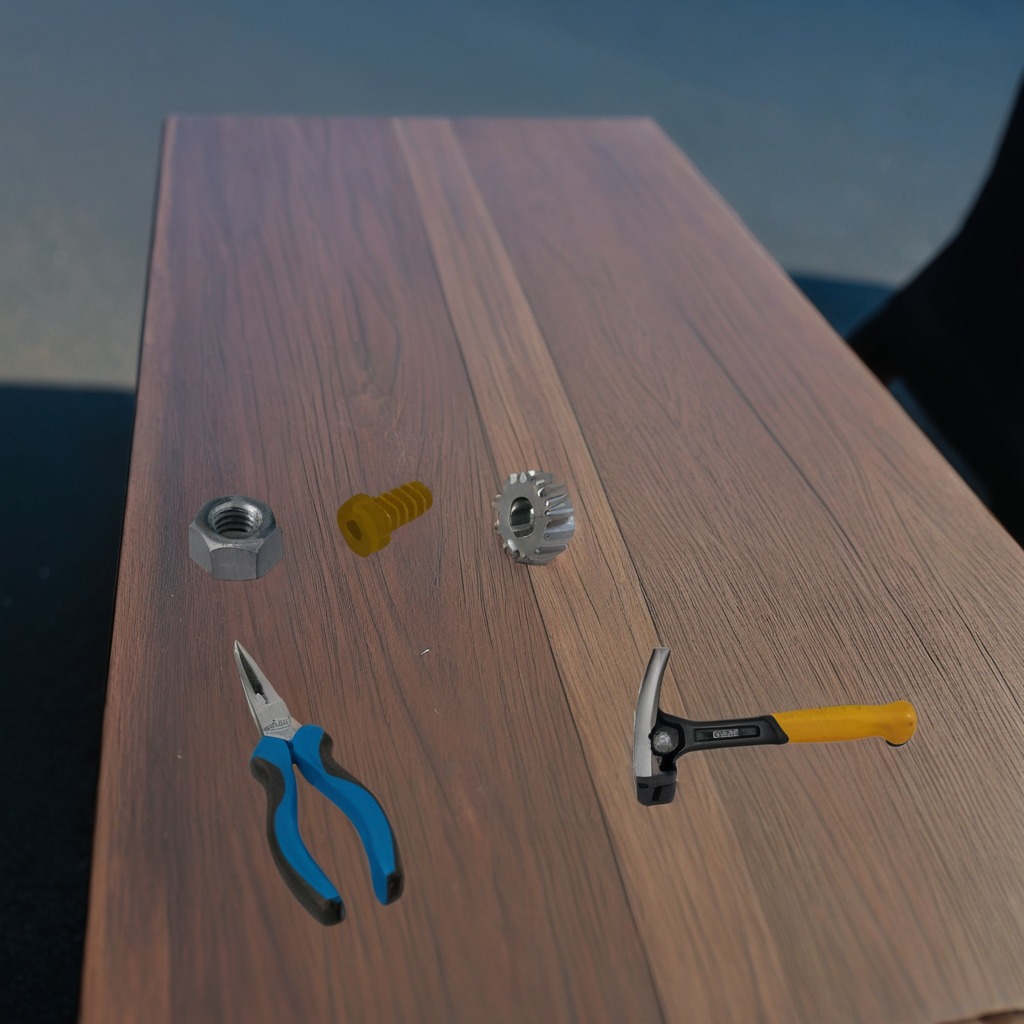
A metal gear with teeth, a hammer, a metal machine screw, a pair of pliers, and a metal nut are lying on the old table.